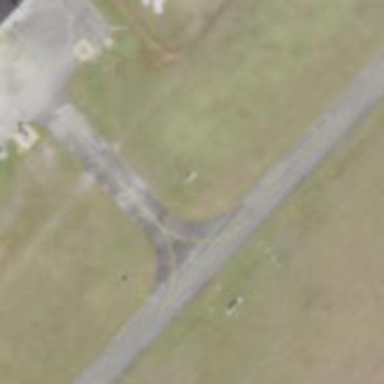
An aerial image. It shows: Image of taxiway at airport.